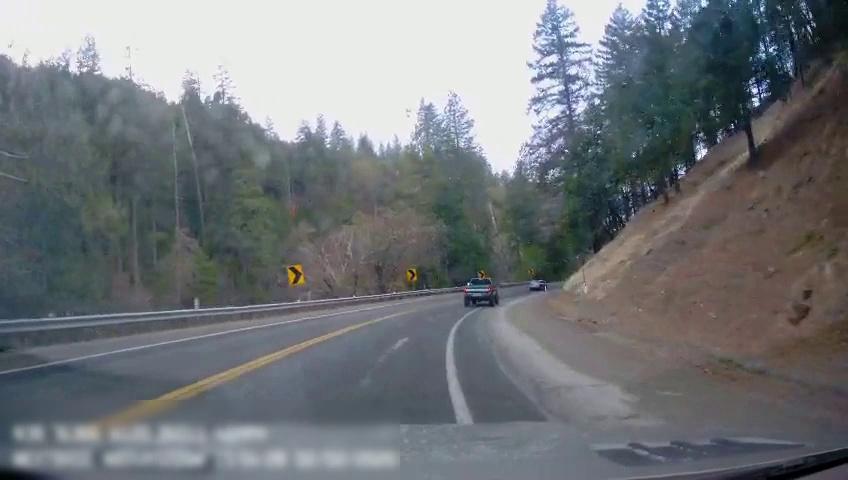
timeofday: Day
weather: Sunny
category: Drivable Space
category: Vehicles | Car
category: Vehicles | Truck
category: Lanes | Current Lane
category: Lanes | Current Lane
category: Lanes | Alternate Lane
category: Traffic | Signs
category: Traffic | Signs